Field crop: maize
Growth stage: 2
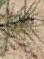
Species: salsola